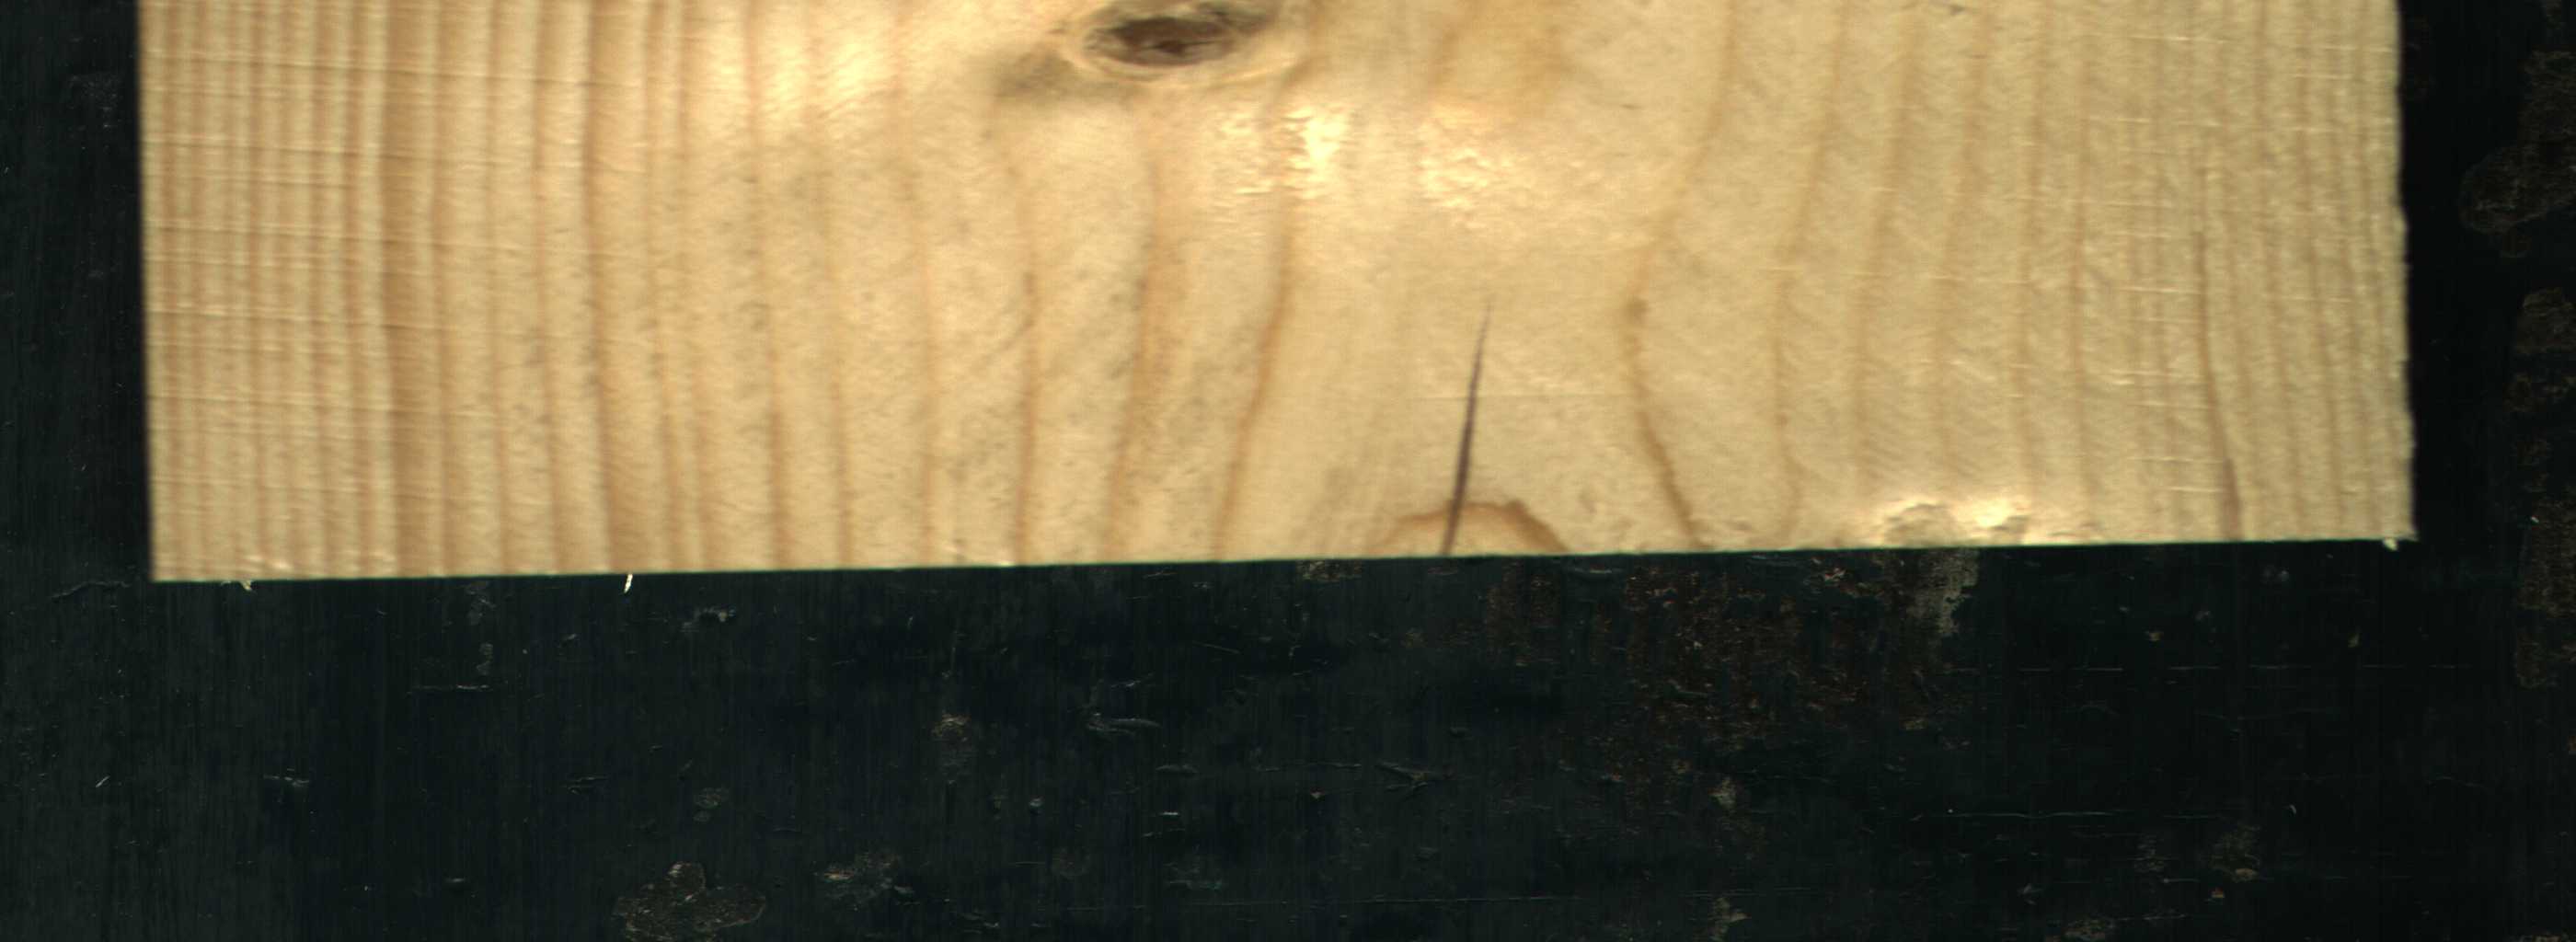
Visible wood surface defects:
Crack
Dead_Knot